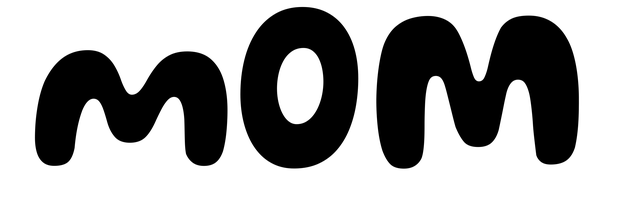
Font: Gluten_SemiBold